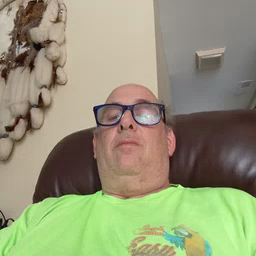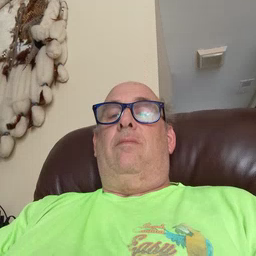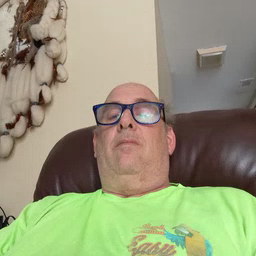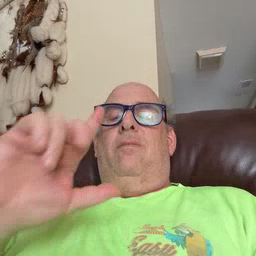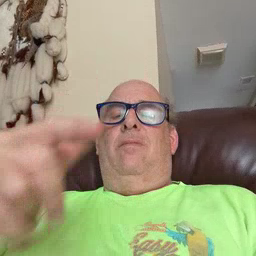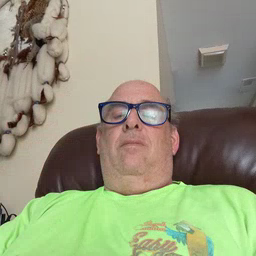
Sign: later